Question: I have a calendar I want to print off, see the following image;

I am using a HTML table and the colours are set by background-color.
In order to print off background colours in IE you have to make a setting in the Advanced Settings to do this. My manager does not like this solution, it means having to configure all PCs that use it.
So the question then is how else can I do this?
I have access to SSRS but I do not know how I would do this using that. Maybe another alternative is to download a colour image to populate the cell?
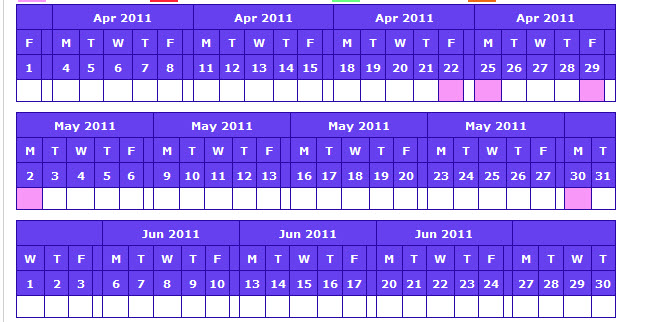
Answer: The only solution I can find is to insert an image of the colour instead. That is what I am doing now for want of a better alternative.